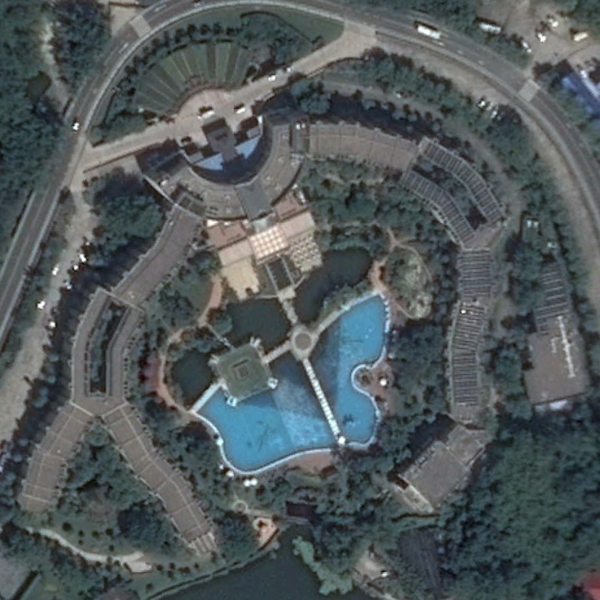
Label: Resort